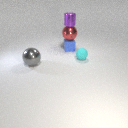
small blue rubber cube below small purple metal cylinder